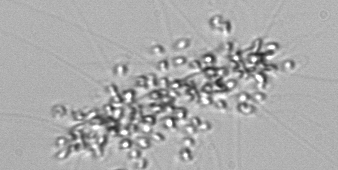
Label: Chaetoceros_didymus_TAG_external_flagellate